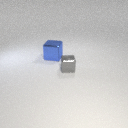
large blue metal cube to the left of small gray metal cube